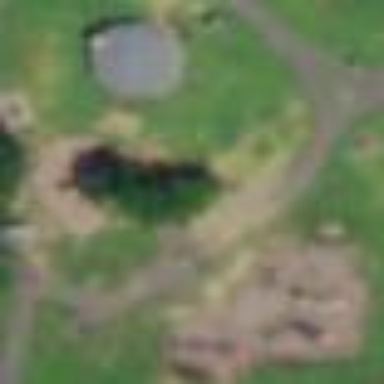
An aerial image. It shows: Playground area for leisure land.